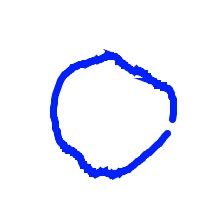
Shape: circle